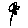
Label: flower